Question: I have a GridView with grouped data.
All is like in Grouped Items Page template in VS2012 except I set more data then they do there (around 15 groups, around 200 items total).
All is fine except strange overlapping effect in the middle of page. It's not always on same place. When scrolling this overlapping area can move to other groups.

Any idea why this happens?
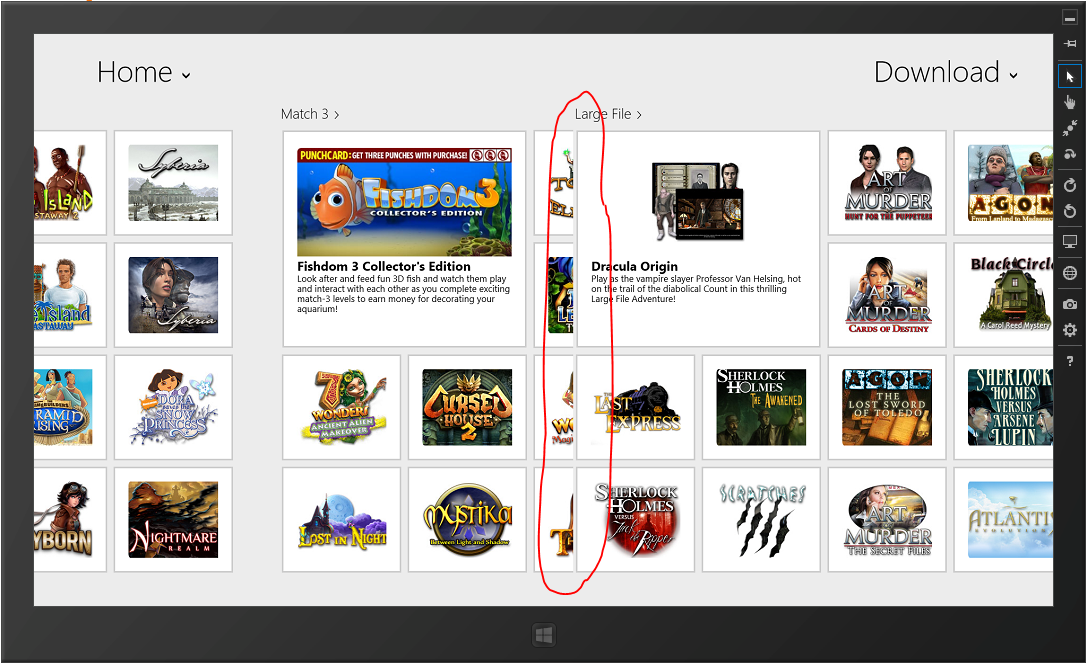
Answer: I tried to reproduce same problem in the project I just created using Grid App project template in VS2012.
I copied my DataSource object there and all worked fine until I did one small thing - set HidesIfEmpty="True" for GroupStyle of the GridView.
Incredible but this small option which should help us hiding empty groups makes this strange overlapping effect.